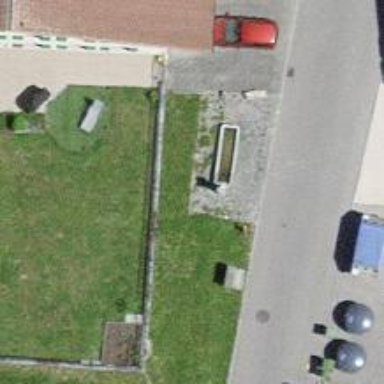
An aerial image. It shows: Fountain.